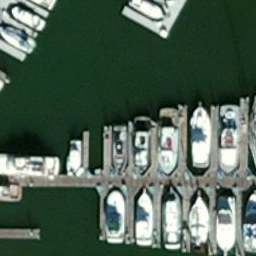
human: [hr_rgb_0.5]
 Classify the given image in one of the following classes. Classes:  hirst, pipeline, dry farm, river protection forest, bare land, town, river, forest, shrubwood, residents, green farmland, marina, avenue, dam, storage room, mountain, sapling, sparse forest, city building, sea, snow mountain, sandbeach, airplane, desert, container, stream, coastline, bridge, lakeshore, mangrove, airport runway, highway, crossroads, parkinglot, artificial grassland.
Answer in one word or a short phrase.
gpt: marina